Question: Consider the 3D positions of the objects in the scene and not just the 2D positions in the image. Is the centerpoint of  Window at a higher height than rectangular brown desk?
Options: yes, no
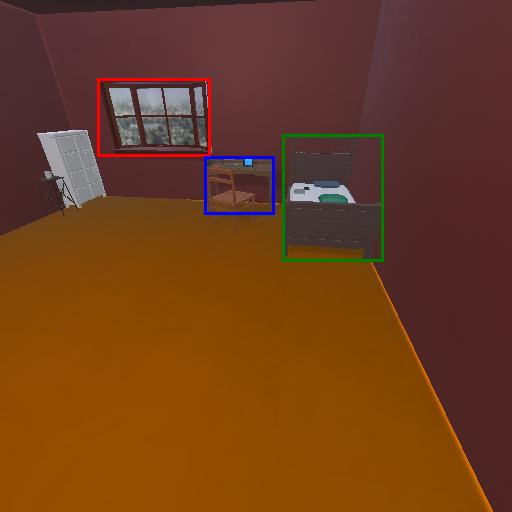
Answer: yes